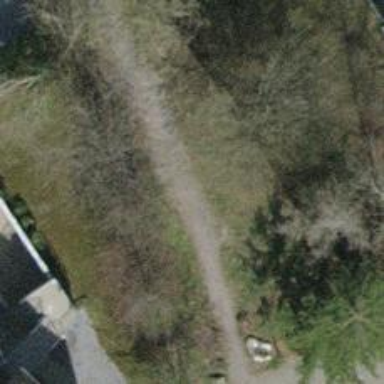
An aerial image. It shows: Compacted footway.